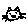
Label: cat